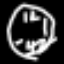
Label: clock